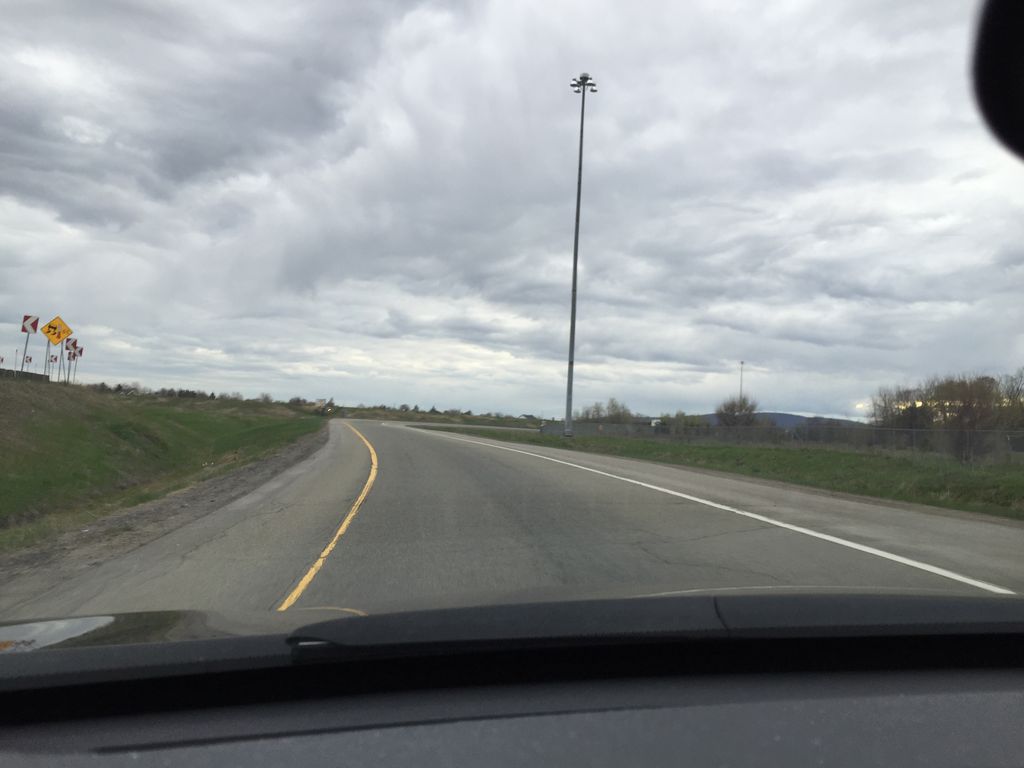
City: quebec_city